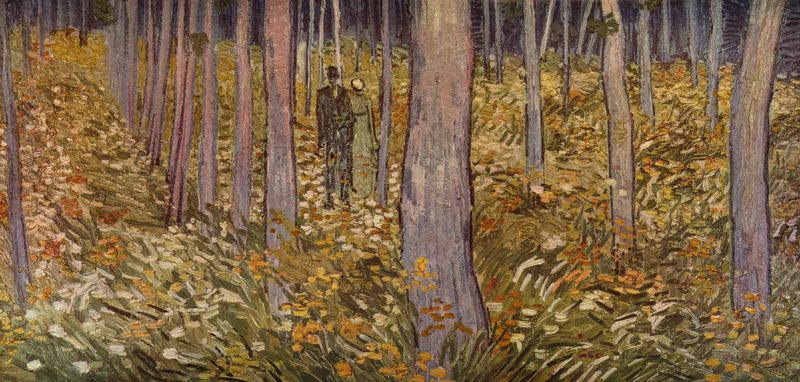
Titel: Paar beim Waldspaziergang
Künstler: Vincent van Gogh
Standort: Cincinnati (Ohio)
Institution: Art Museum
Schlagwörter: baum, blau, blätter, dunkel, gemälde, laub, mann, weiß, baumstämme, bäume, cezanne, gelb, grün, impressionismus, landschaft, ocker, blume, blumen, braun, bunt, frau, grau, hell, hut, hüte, kleid, licht, orange, schwarz, blüten, gras, gürtel, rot, wiese, beige, expressionismus, malerei, zylinder, anzug, band, tod, öl, baumstamm, einsamkeit, gräser, stamm, wind, einsam, dunkelheit, gold, paar, personen, pflanzen, zilinder, rosa, wald, liebe, ruhe, düster, allee, lila, linien, herbst, spazieren, van gogh, stille, angst, stämme, hat, men, people, white, women, frack, black, dark, dress, duktus, green, manet, old, painting, woman, yellow, finster, flowers, brown, farn, perspective, stimmung, blumenwiese, striche, melone, spaziergang, munch, kontur, gefahr, reihe, ölmalerei, vincent van gogh, reihen, senkrecht, liebespaar, ehepaar, bedrohung, wood, flower, eintönig, man, tree, rinde, trees, grad, suit, spaziergänger, forest, grass, plants, impressionism, walking, couple, wanderung, monet, leaves, ordnung, geordnet, walk, edward munch, senkrechte, vertikal, impressionist, long, colour, simple, iris, staff, arm in arm, frau mann, waldspaziergang, woods, georges, tree trunks, trunks, man and woman, tree trunk, 1930, brushes, far, kerbung, mann und frau, dunkelkontur, green clothes, man and women, rechenbach, fall